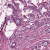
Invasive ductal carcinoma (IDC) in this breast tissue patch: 1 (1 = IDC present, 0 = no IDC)